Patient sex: M
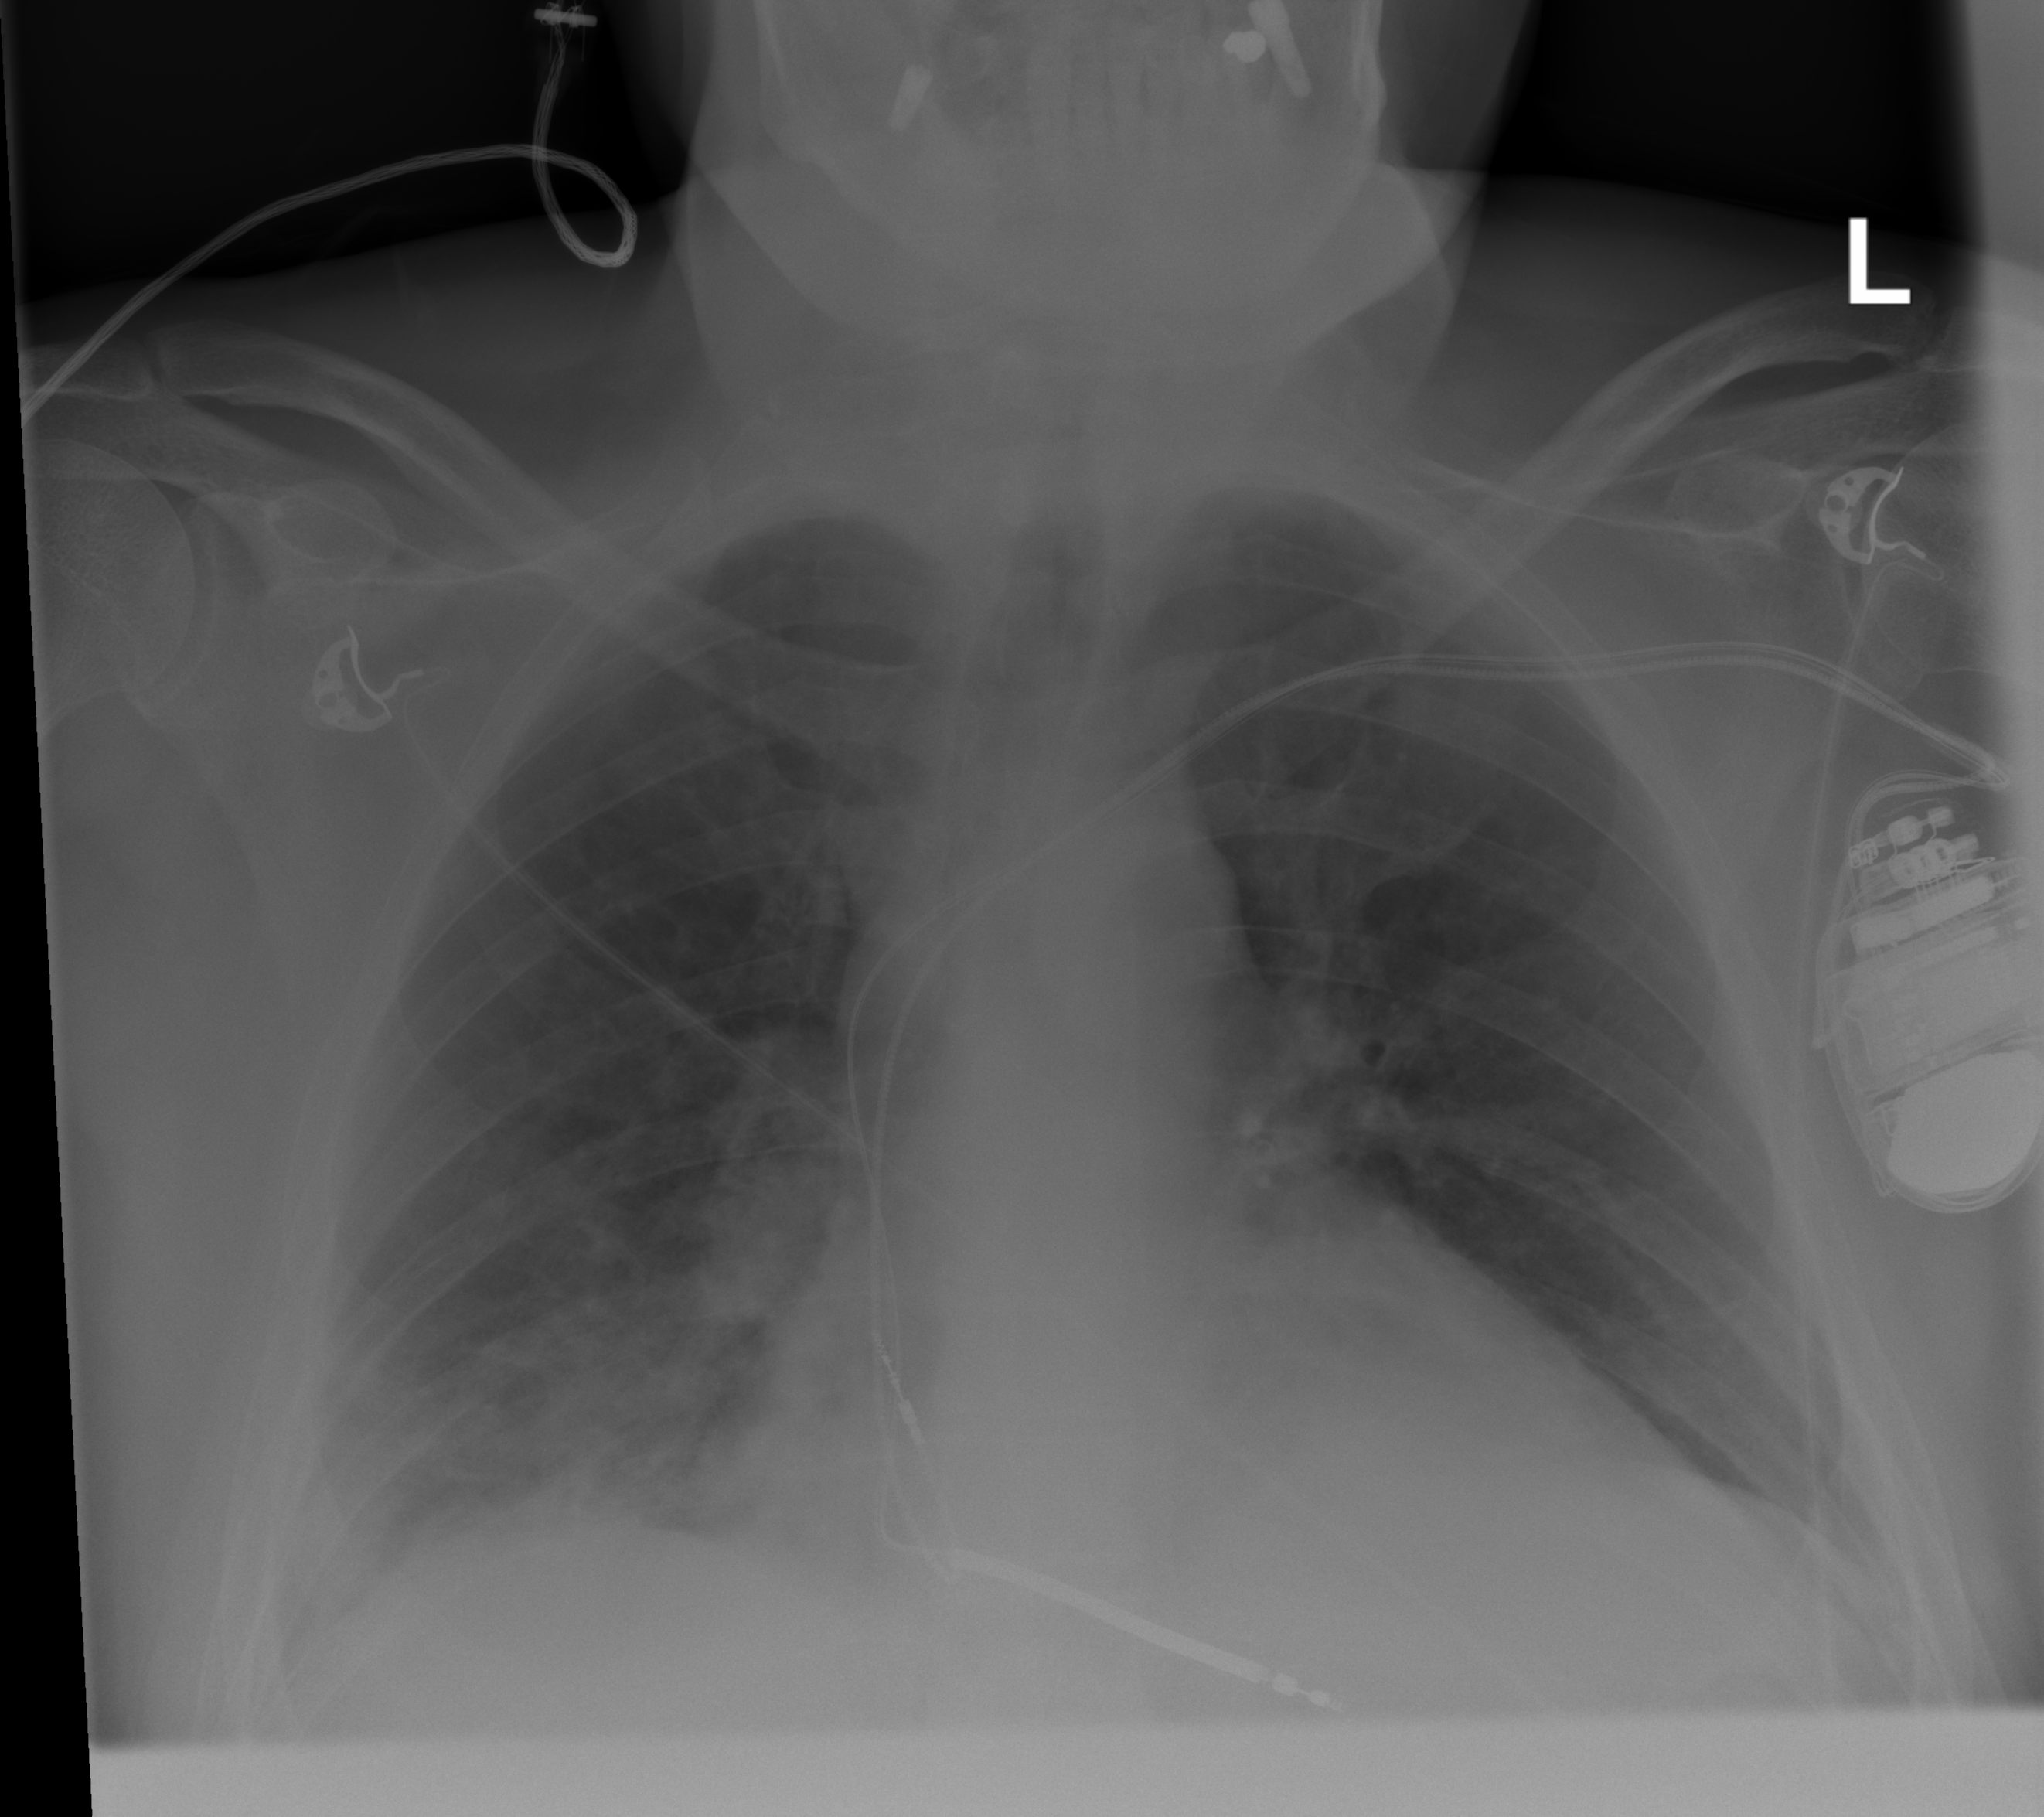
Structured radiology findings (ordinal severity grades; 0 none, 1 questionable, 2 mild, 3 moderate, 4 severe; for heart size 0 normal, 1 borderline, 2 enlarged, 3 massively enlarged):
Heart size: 1
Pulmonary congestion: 0
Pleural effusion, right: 0
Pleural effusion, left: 0
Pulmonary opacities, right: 3
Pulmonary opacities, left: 2
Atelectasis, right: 2
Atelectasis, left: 0